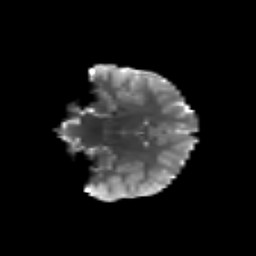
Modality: T2w
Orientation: coronal
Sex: female
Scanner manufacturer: siemens
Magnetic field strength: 3 T
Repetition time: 5 s
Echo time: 0.071 s